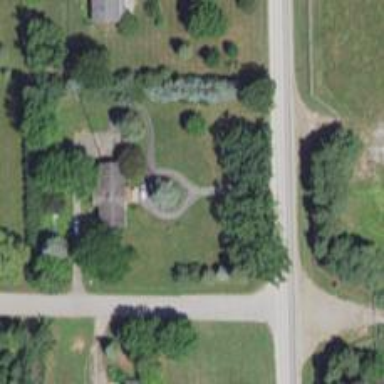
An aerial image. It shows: Driveway.